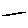
Label: line